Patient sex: M
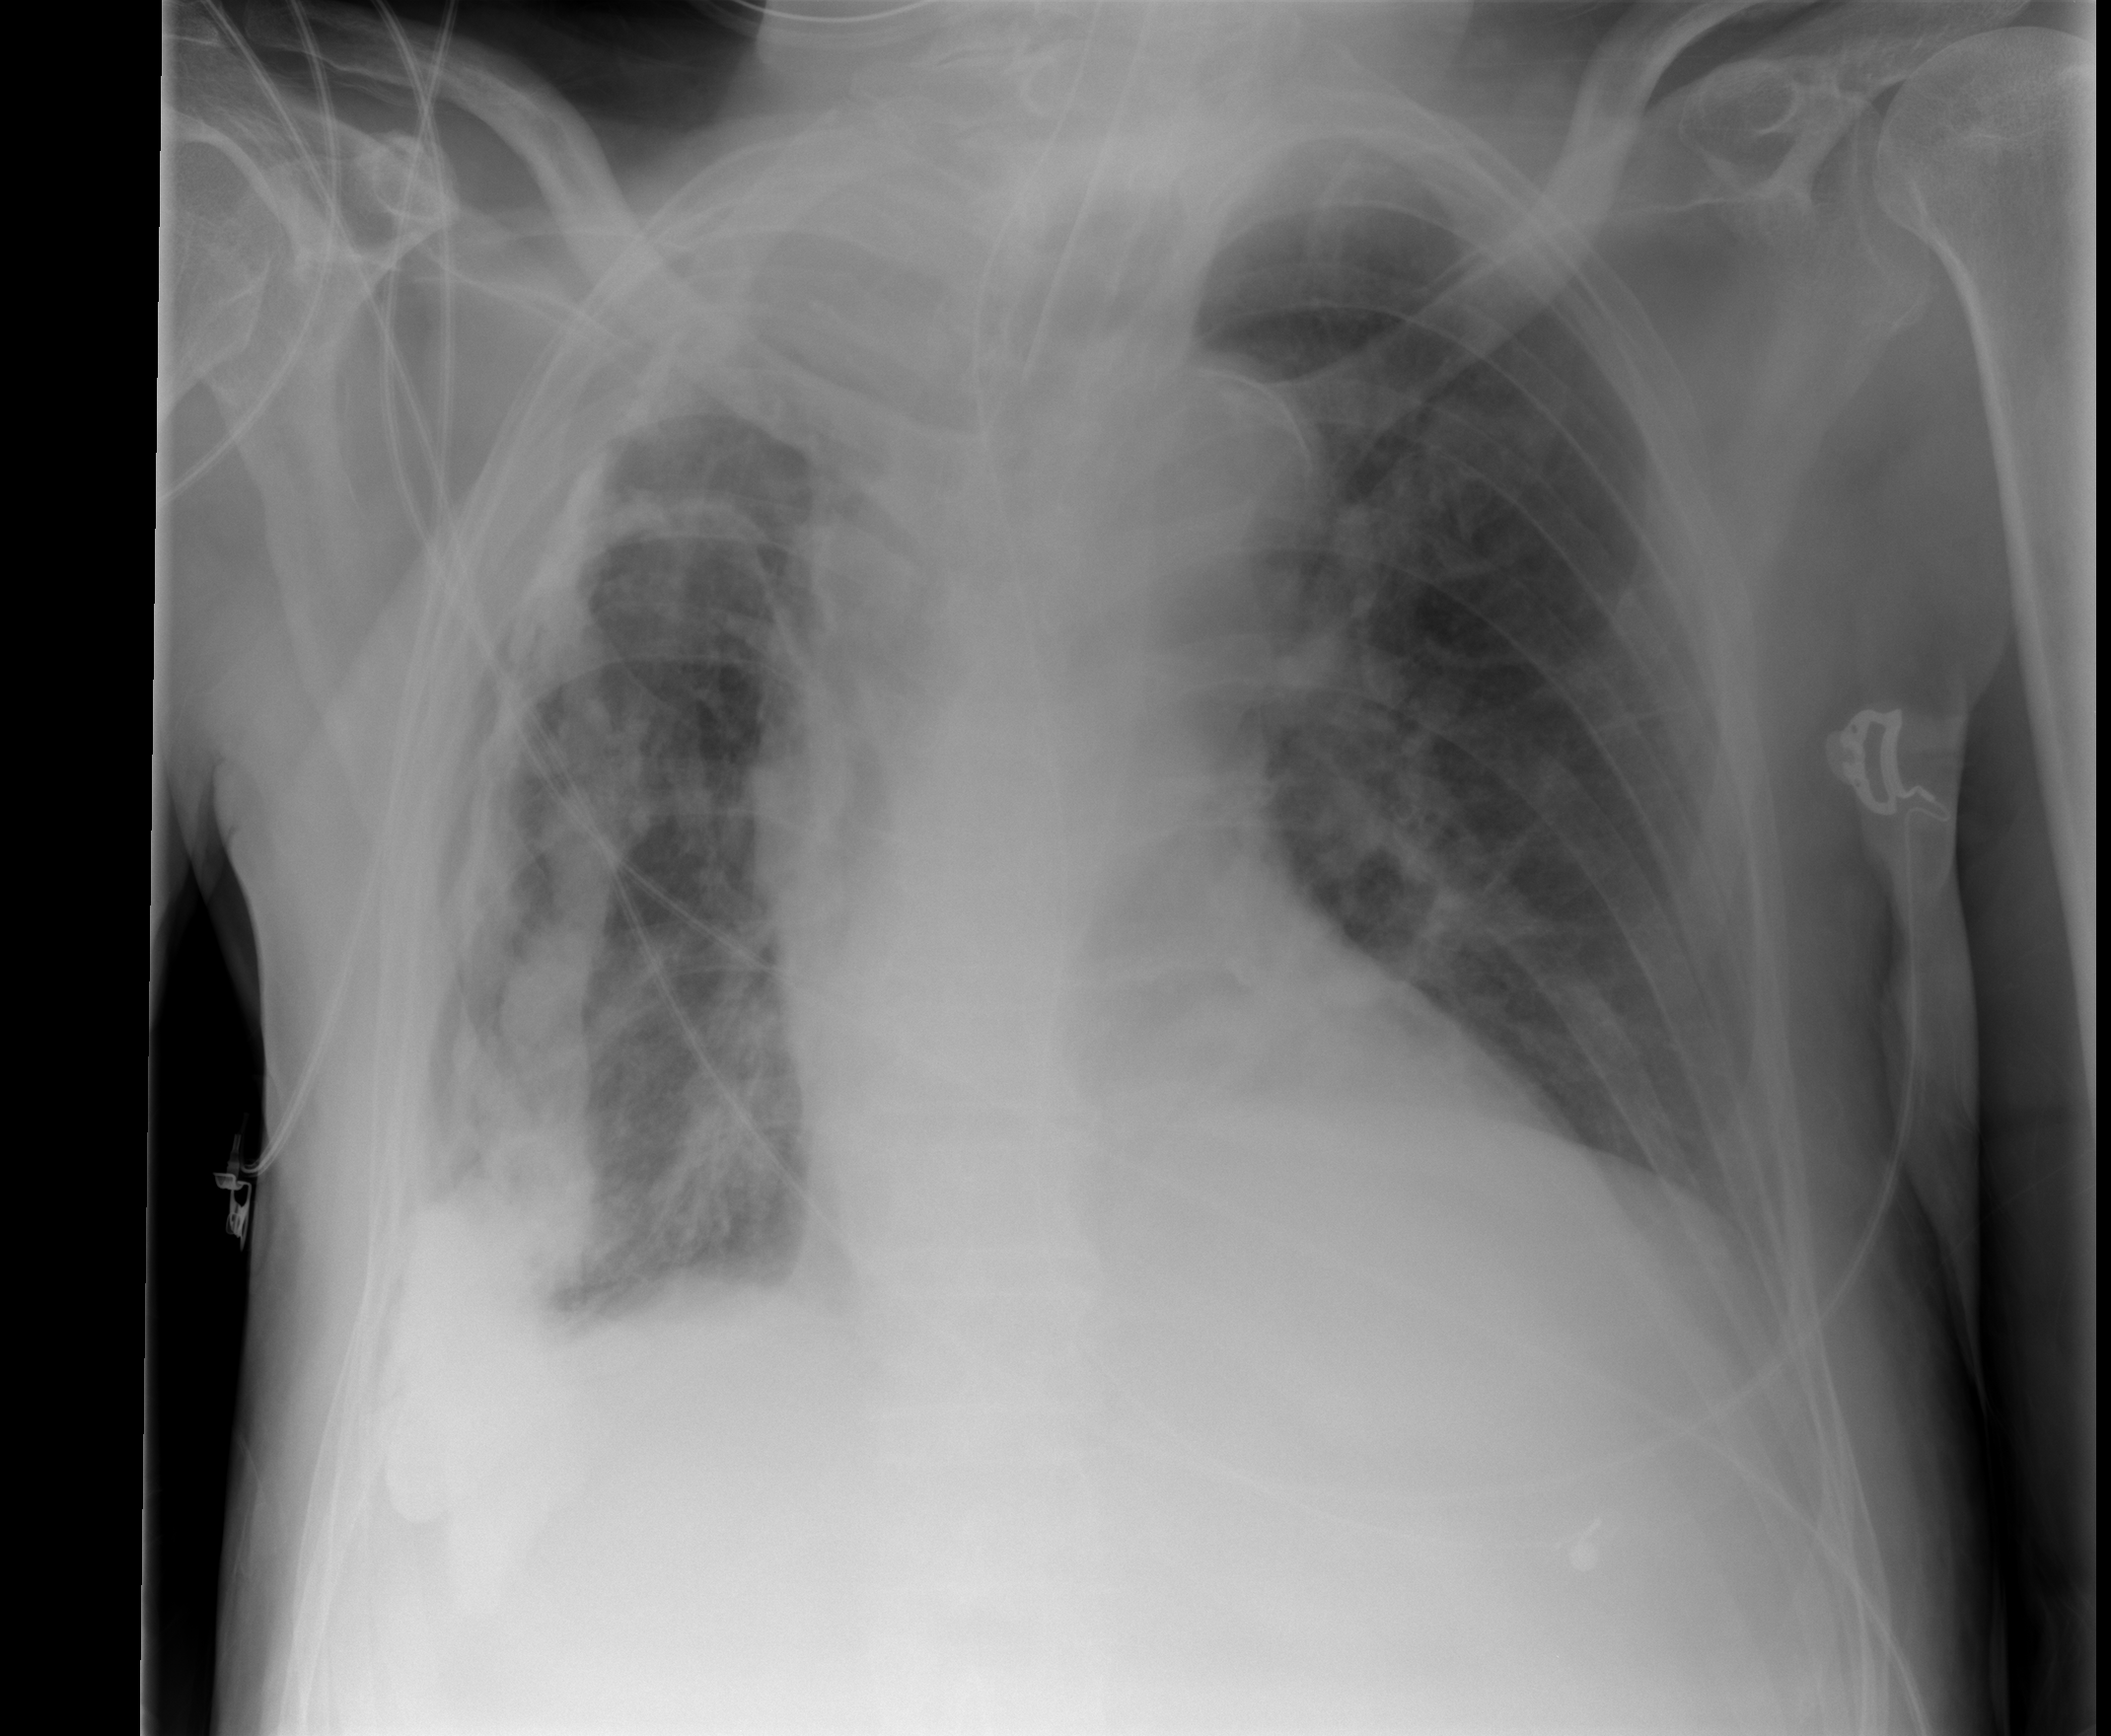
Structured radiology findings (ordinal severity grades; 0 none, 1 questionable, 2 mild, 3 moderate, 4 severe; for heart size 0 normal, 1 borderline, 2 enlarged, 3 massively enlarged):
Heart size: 0
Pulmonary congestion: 0
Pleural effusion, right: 0
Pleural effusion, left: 0
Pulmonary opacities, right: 0
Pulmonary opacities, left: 0
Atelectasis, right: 2
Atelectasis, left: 0